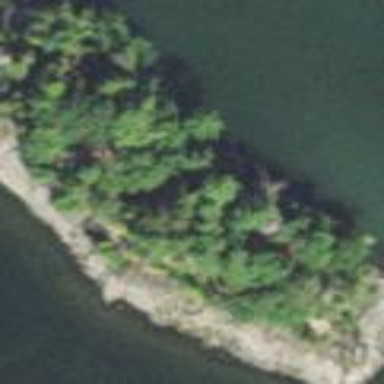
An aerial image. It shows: Nature reserve located on islet.